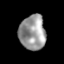
Tissue: lung
Cell type: Myeloid cells
Senescence score: 0.2275
Nuclear area (px): 895
Mean DAPI intensity: 152.611